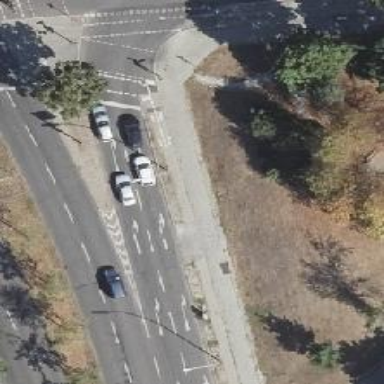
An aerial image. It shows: Cycleway.